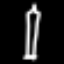
Label: pencil